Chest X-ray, AP view. Patient: 50 years old, sex M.
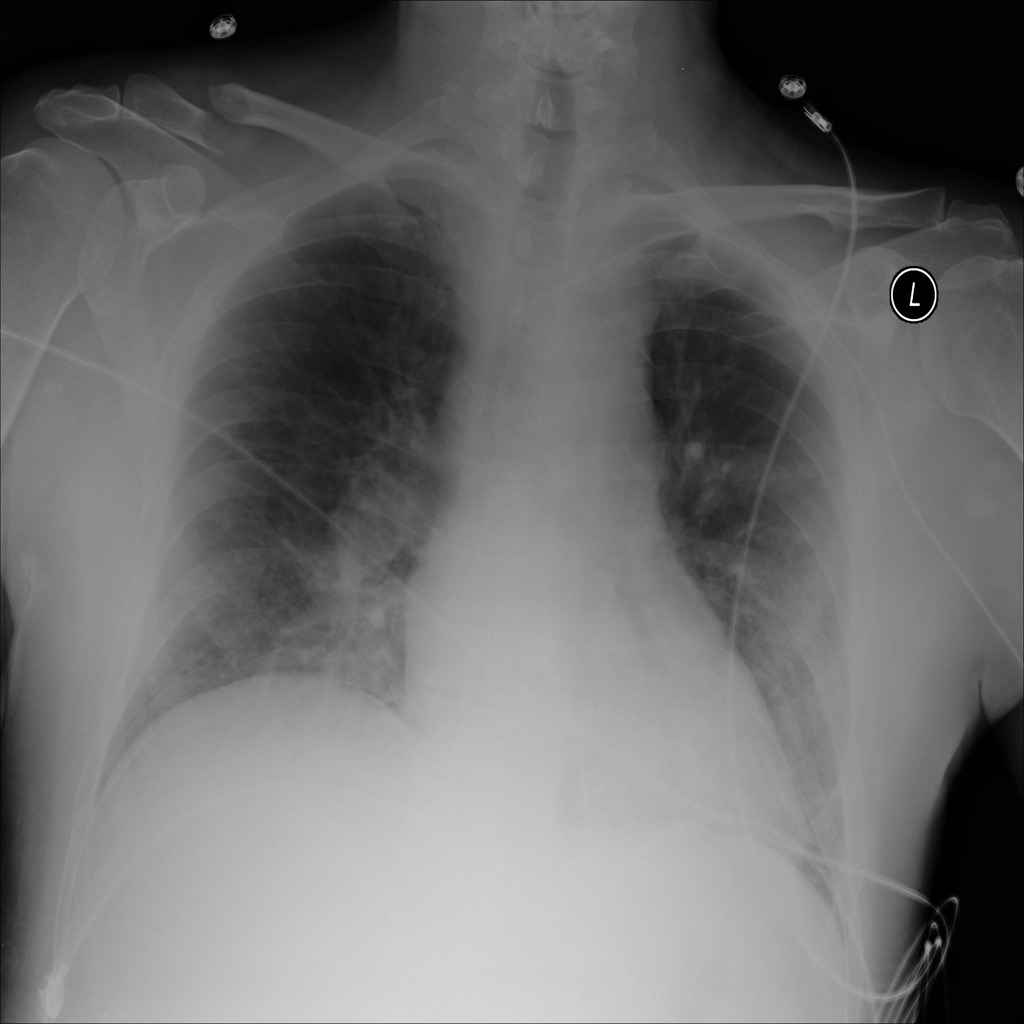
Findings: No Finding